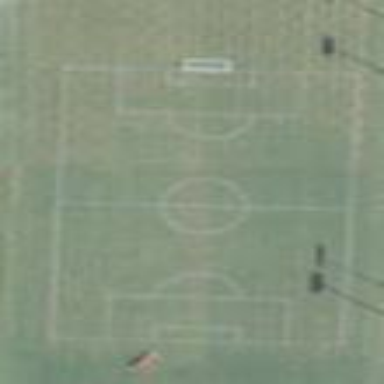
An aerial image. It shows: Multi-sport pitch with grass surface for leisure land activities.